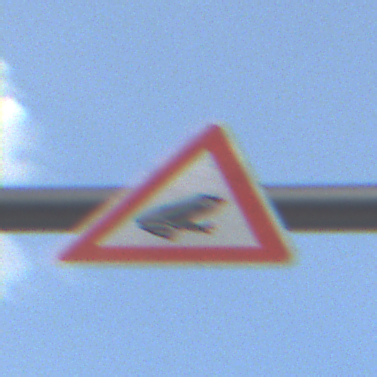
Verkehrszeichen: AmphibienwanderungLinks
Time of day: SunriseSunset
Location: Outdoor (Nature)
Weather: PartlyCloudy
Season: NotSpecified
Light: Natural